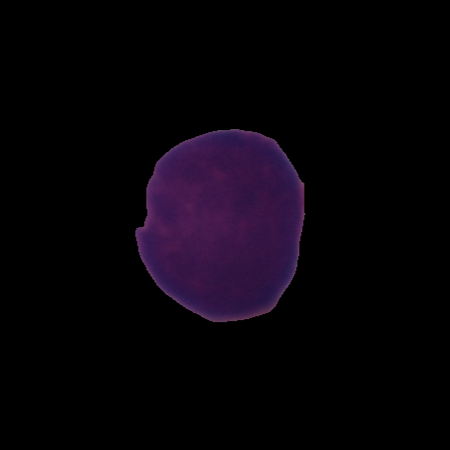
Label: healthy